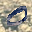
Label: 0